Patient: sex M, age 65
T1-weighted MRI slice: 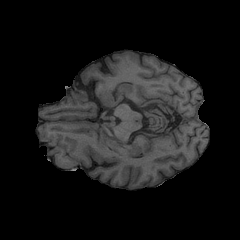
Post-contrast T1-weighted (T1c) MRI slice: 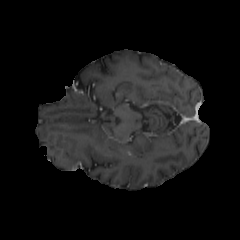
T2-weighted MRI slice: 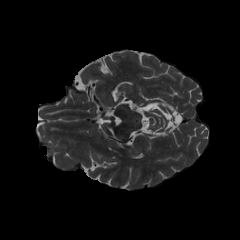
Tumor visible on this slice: yes
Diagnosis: Glioblastoma, IDH-wildtype
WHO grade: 4